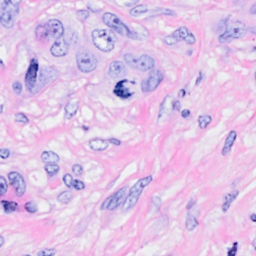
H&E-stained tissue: Breast